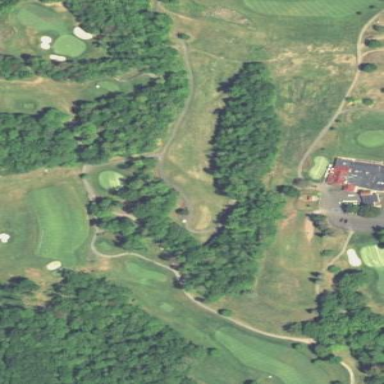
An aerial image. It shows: Blue tee on golf course.